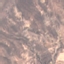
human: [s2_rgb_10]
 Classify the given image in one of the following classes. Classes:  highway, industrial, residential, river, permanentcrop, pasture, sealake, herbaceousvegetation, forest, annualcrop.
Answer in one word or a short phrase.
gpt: HerbaceousVegetation